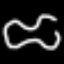
Label: squiggle